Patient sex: M
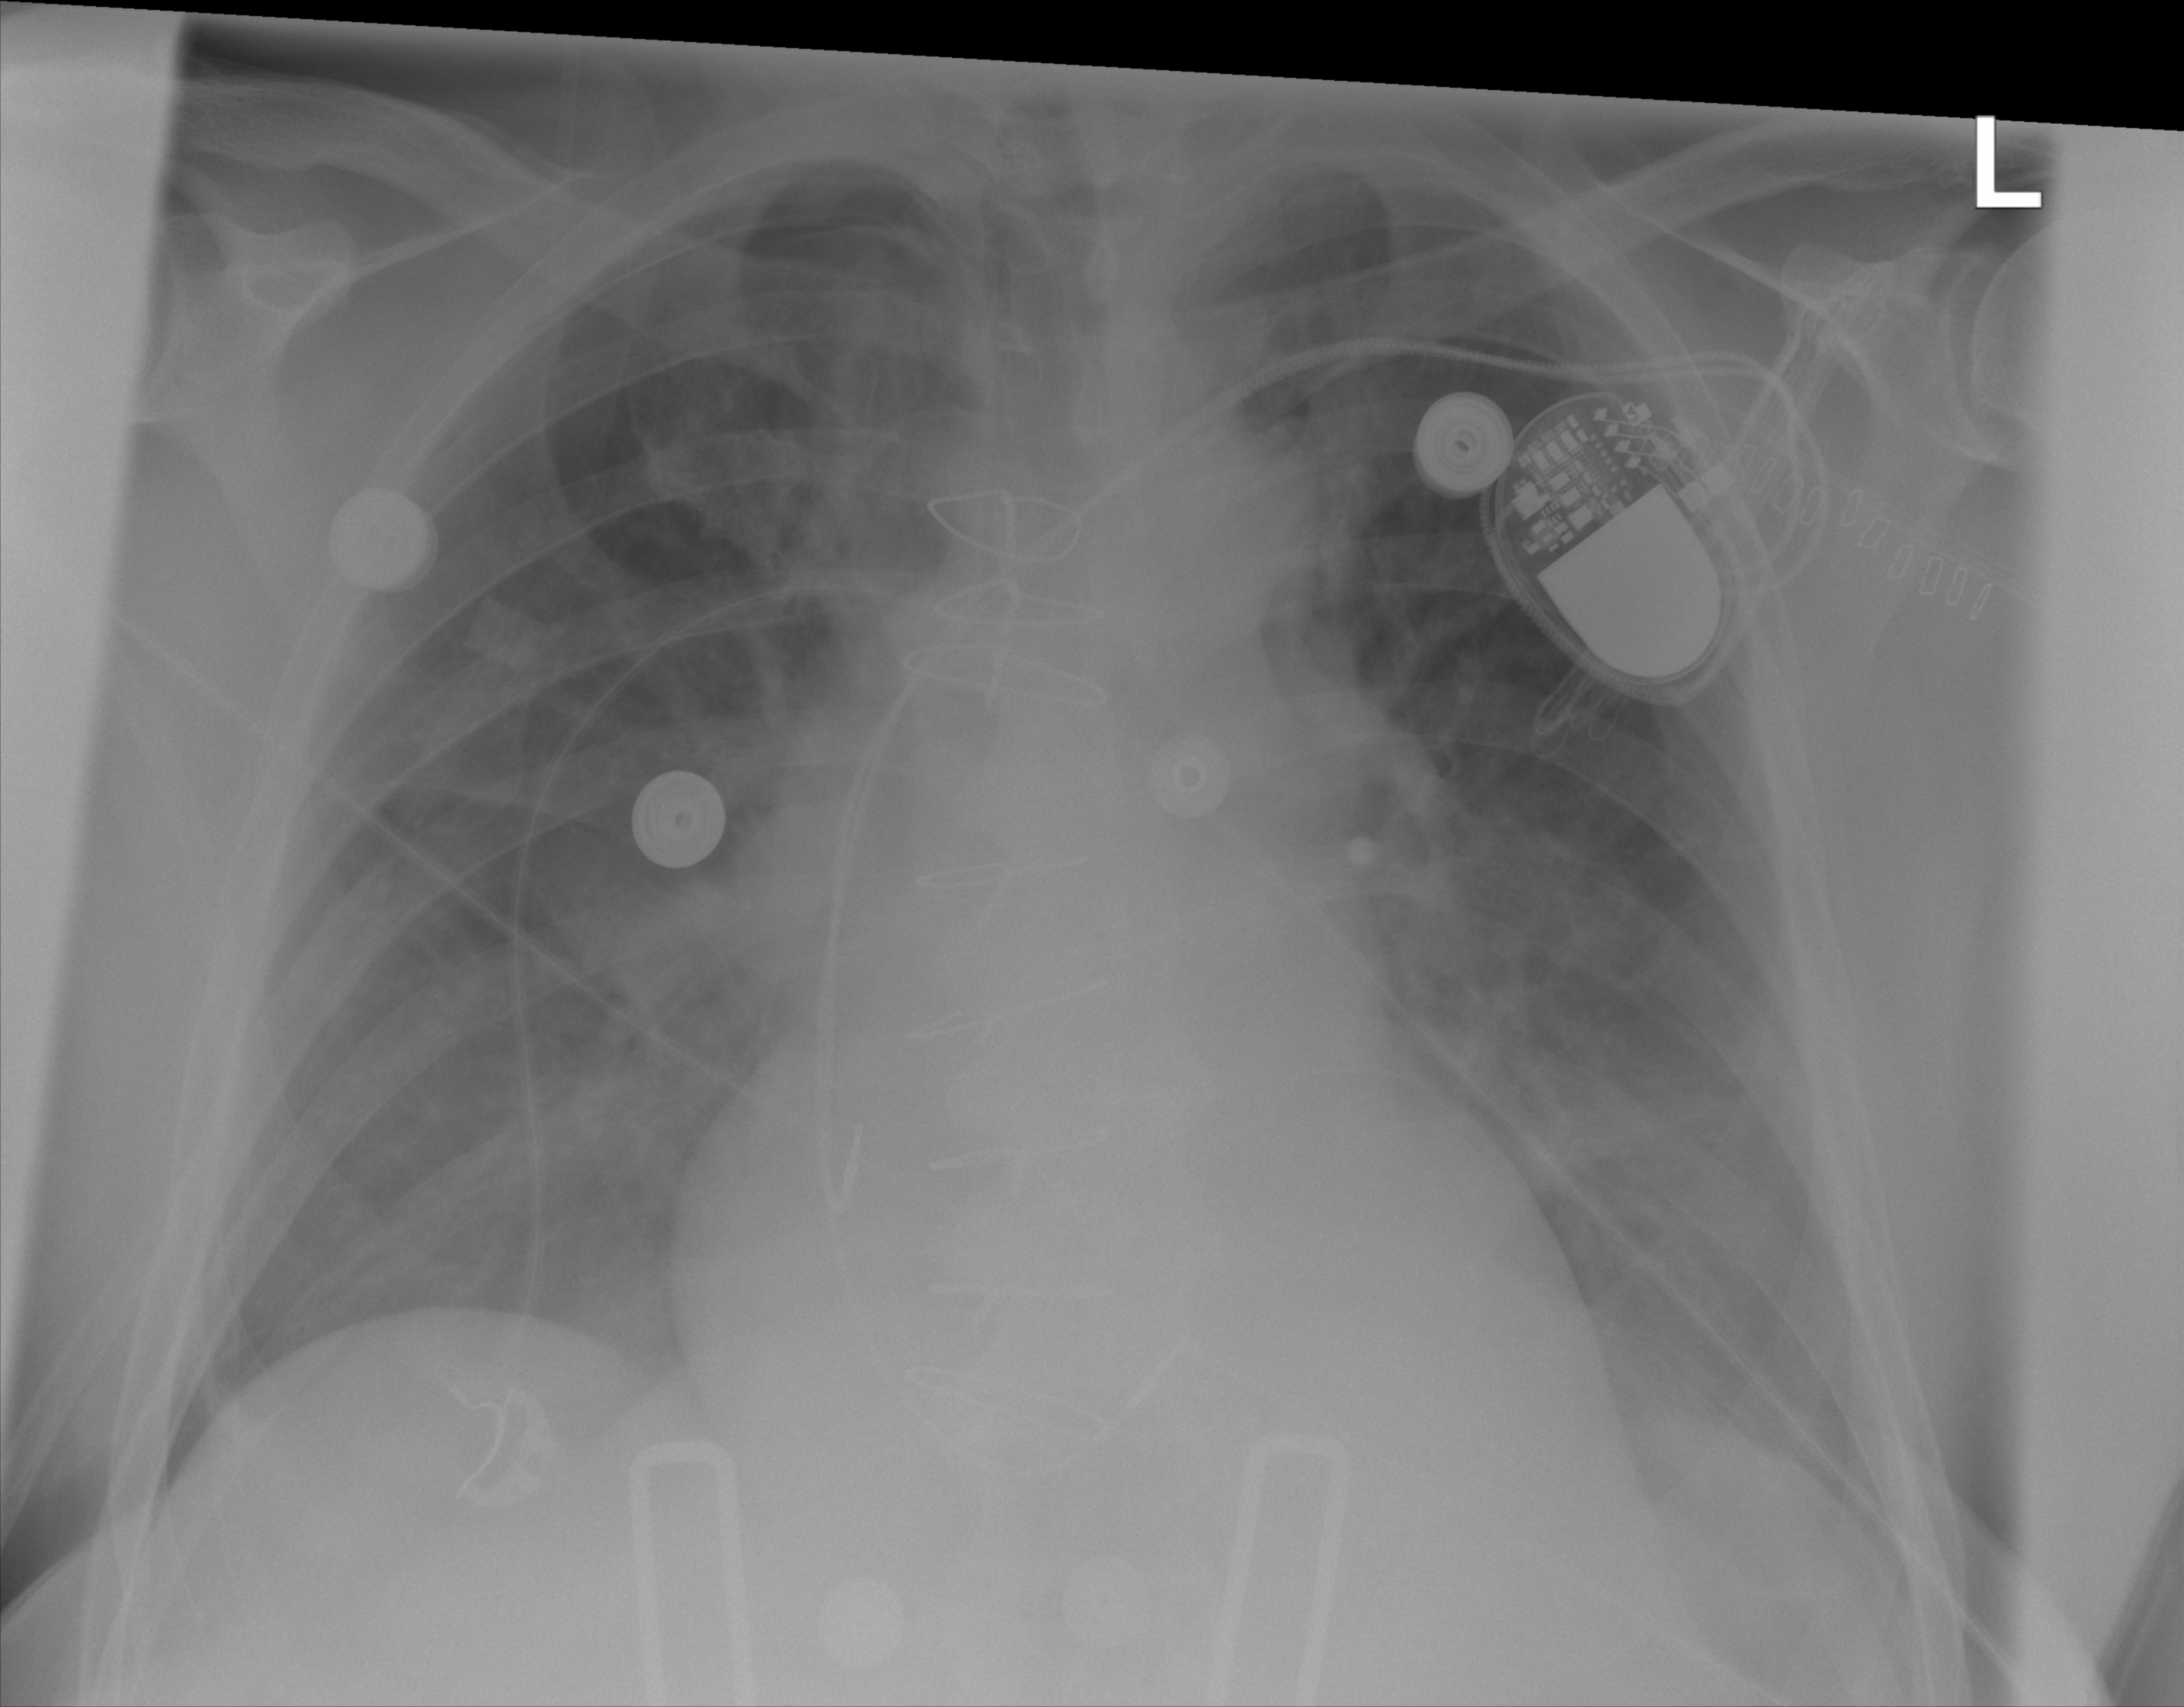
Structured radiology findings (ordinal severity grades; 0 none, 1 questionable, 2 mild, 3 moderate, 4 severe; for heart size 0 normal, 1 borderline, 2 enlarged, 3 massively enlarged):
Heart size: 1
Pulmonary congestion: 0
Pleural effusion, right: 0
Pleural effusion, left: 0
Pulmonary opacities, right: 0
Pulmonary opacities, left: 0
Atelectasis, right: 0
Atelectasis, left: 2